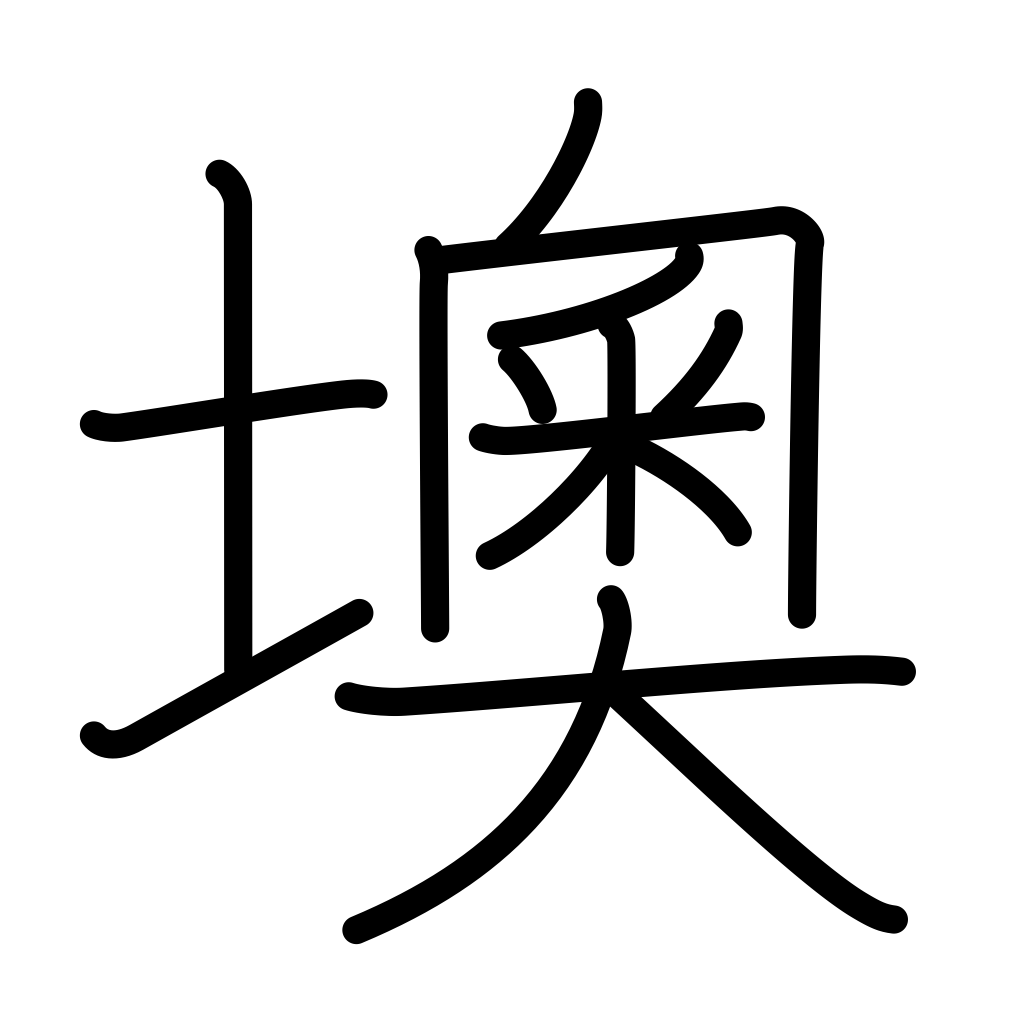
Meaning: land, shore, Austria